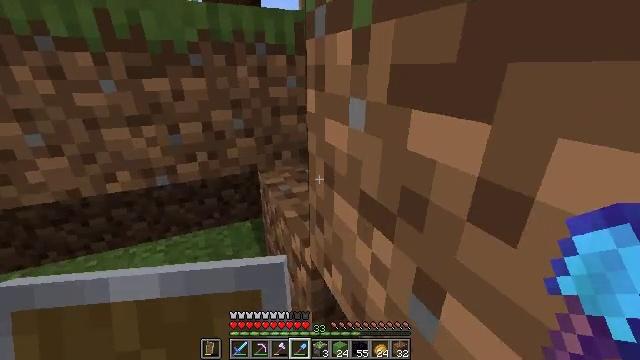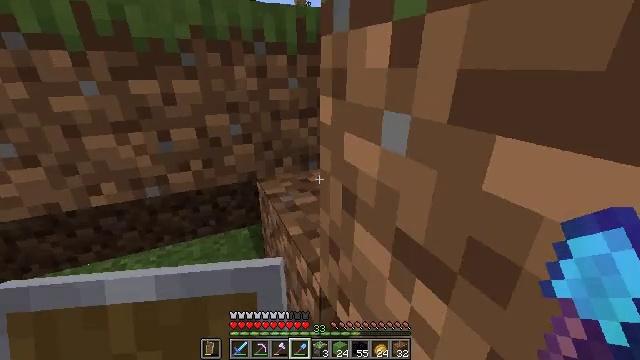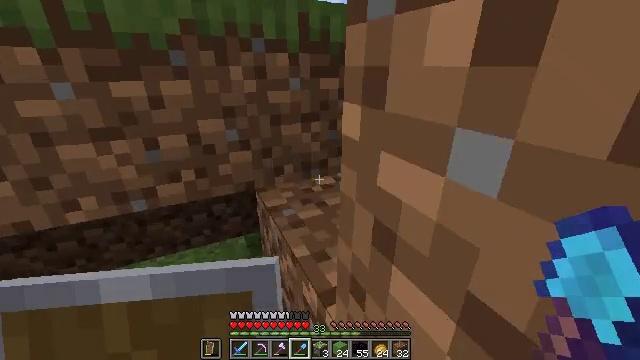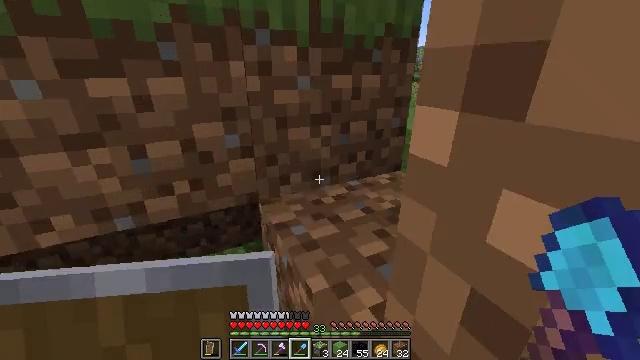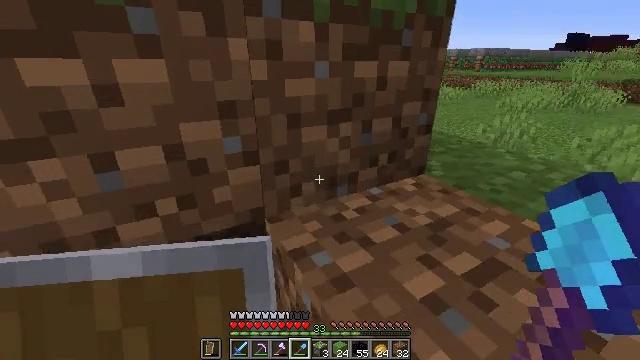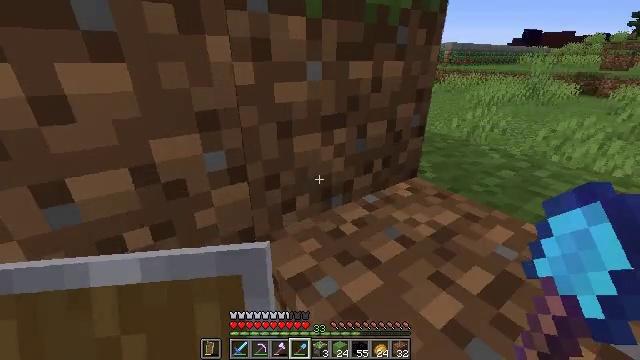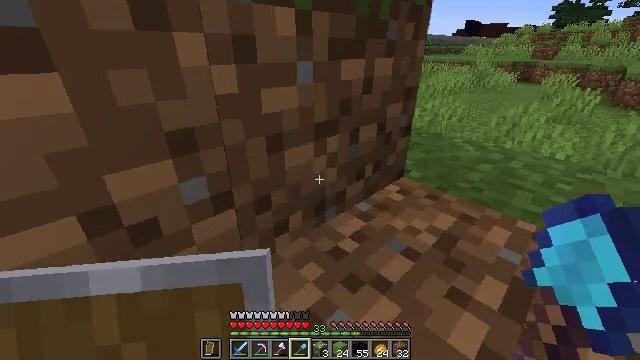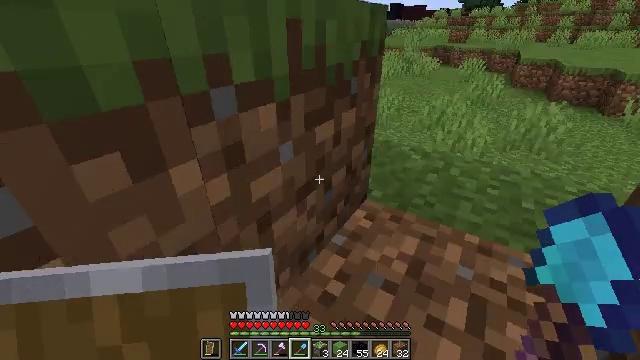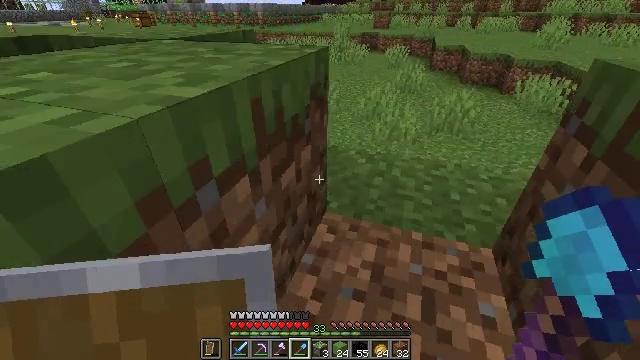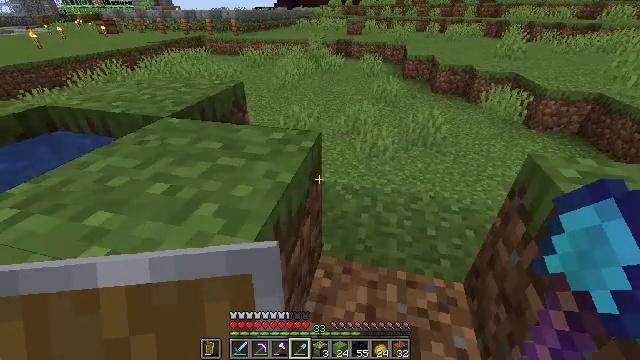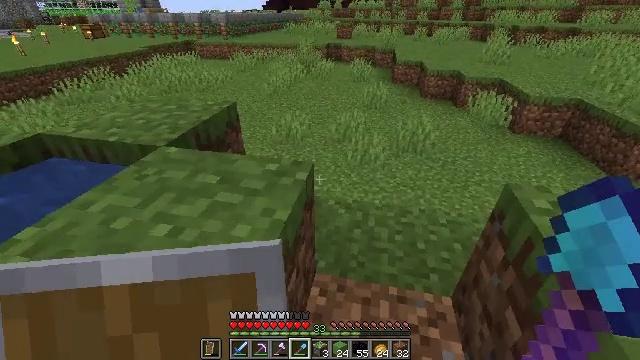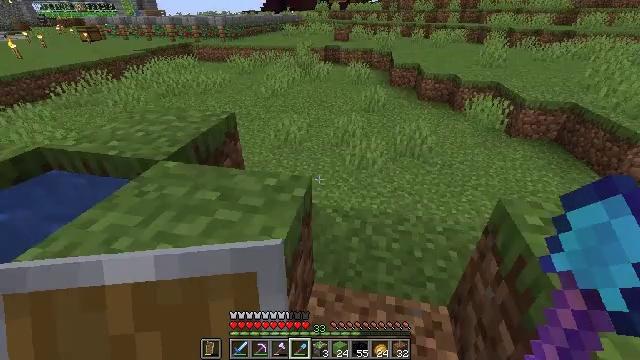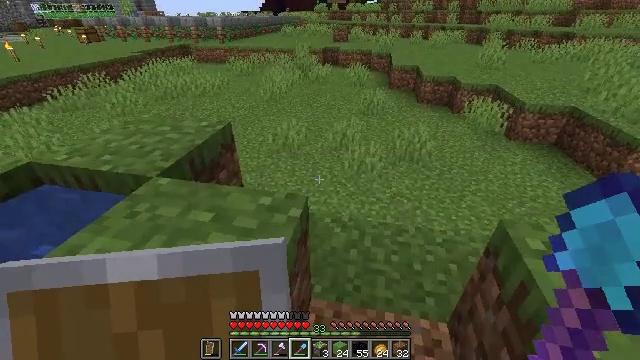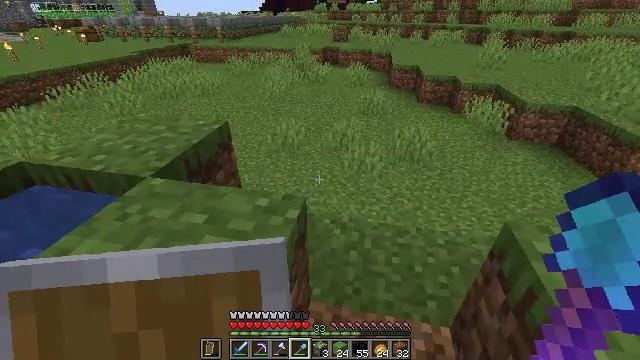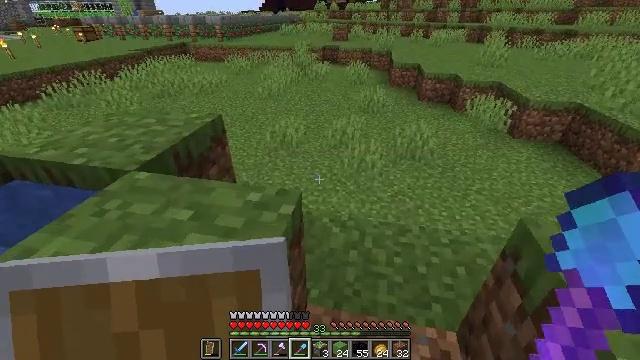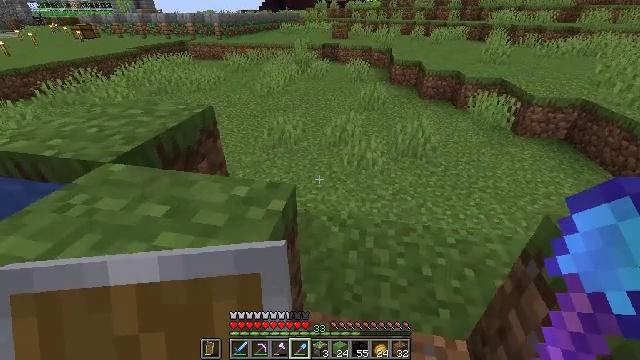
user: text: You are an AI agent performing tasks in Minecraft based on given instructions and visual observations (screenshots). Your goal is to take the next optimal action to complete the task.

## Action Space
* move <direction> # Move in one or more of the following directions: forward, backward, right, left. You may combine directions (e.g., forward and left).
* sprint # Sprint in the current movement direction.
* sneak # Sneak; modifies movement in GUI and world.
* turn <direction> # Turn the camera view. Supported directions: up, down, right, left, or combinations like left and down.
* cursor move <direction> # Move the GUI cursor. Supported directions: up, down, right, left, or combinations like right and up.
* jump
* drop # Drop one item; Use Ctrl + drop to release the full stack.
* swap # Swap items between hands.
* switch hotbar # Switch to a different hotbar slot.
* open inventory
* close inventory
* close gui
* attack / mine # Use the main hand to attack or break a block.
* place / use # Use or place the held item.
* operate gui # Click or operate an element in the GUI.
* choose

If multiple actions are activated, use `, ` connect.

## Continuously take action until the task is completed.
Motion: motion action
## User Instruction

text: Break the sticky piston to collect it.
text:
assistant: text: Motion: move forward
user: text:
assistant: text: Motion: move forward, turn right
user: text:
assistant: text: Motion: move forward
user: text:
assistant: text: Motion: move forward, turn right
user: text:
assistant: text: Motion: move forward, turn right
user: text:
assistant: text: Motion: move forward, turn right and down
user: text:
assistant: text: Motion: move forward, turn right and down, jump
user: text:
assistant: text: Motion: move forward, turn right and down, jump
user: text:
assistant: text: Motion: move forward, turn right, jump
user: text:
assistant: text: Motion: move forward, turn right, jump
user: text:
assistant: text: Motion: move forward
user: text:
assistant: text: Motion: move forward
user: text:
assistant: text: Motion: move forward
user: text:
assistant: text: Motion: move forward
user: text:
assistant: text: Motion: move forward
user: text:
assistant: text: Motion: move forward
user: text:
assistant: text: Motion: move forward
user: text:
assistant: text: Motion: move forward, turn left
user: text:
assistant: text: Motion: move forward, turn left and up
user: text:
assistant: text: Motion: move forward, turn left and up
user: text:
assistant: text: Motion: move forward, turn left and up
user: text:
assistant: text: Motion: move forward, turn left and up
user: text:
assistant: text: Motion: move forward, turn left and up
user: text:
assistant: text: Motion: turn left and up
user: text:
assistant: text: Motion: turn left
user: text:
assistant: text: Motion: turn left
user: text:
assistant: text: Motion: turn left
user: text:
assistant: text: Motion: turn left and up
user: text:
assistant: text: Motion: turn left
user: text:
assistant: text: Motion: turn left